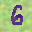
Label: 6